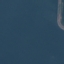
Land use / land cover class: SeaLake